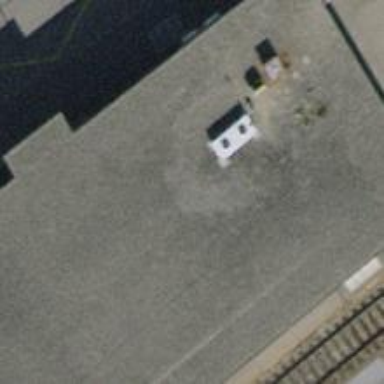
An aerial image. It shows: Train station building.